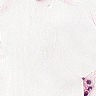
Metastatic tissue present: no